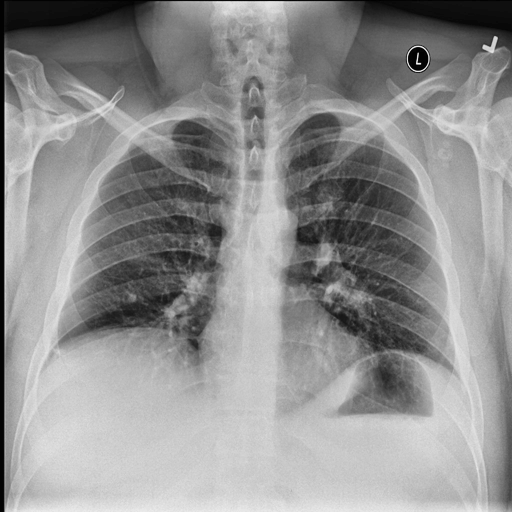
Finding: NORMAL